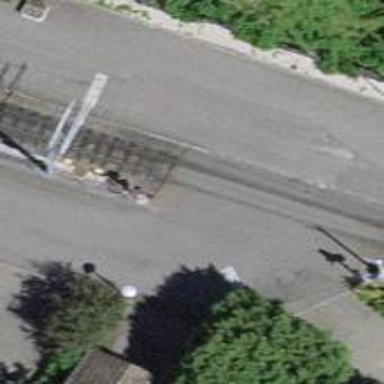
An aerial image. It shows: Level crossing with light signals and saltire markings.